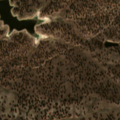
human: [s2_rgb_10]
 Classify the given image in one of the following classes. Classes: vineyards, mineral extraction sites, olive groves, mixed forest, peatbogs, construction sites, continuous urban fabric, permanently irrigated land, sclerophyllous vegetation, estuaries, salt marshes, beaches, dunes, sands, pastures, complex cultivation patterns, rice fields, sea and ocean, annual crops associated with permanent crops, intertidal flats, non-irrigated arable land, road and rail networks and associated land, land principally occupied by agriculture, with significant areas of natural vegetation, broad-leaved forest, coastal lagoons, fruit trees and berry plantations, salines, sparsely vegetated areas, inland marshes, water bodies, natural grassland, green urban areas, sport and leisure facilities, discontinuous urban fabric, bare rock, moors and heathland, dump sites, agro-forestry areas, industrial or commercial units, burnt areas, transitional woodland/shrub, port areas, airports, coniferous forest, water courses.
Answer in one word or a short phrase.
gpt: agro-forestry areas, water bodies